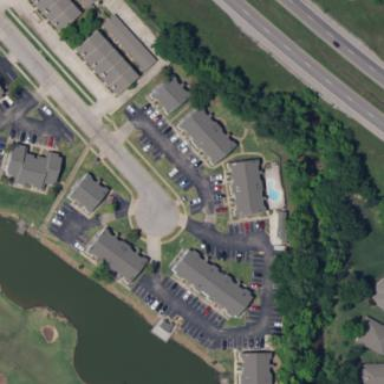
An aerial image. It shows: View of apartments.